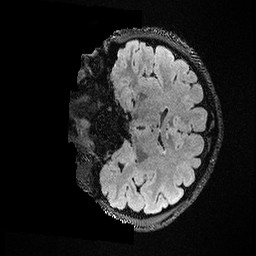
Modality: FLAIR
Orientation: coronal
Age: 22
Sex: male
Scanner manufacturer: ge
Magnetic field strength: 3 T
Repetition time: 4.802 s
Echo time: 0.1162 s